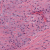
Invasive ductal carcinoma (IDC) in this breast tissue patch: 1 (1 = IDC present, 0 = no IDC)